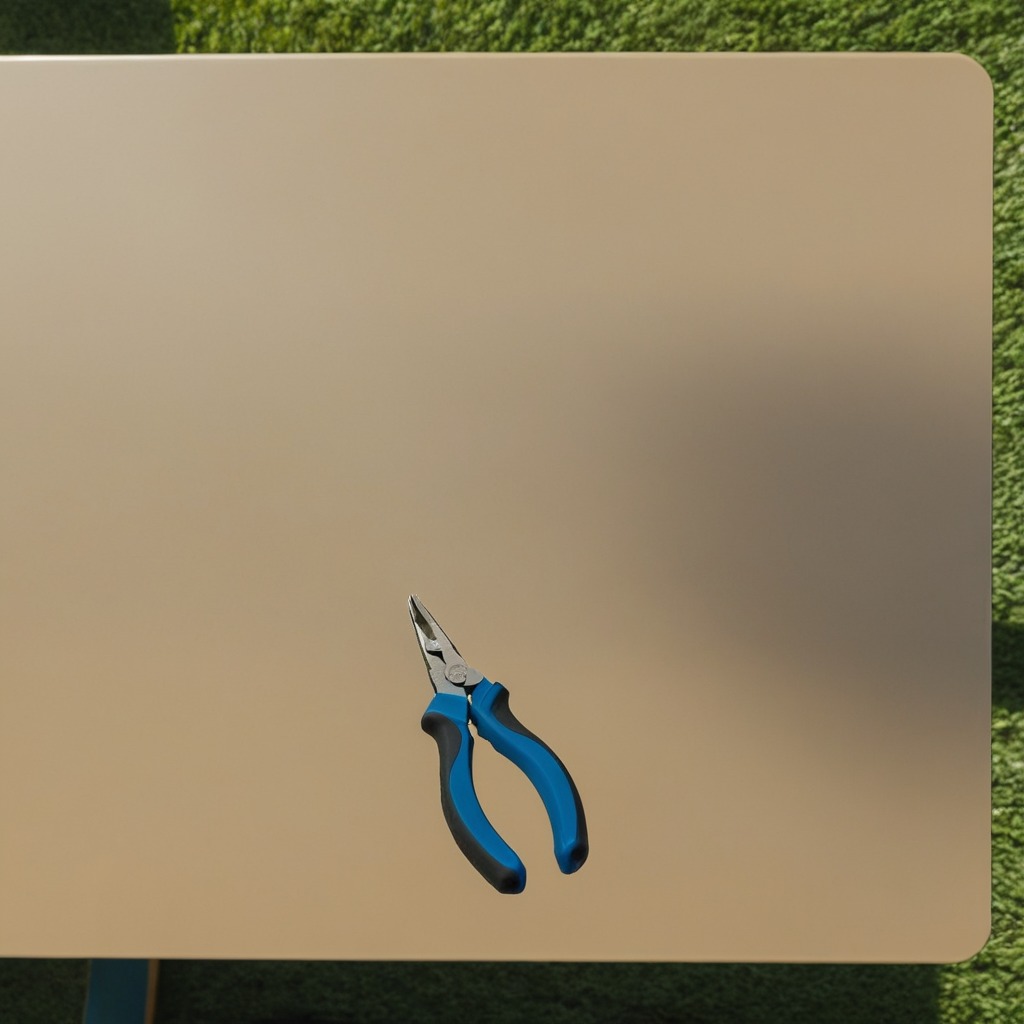
A plier lies on the textured surface of a clean utility table in a temporary outdoor tool station.